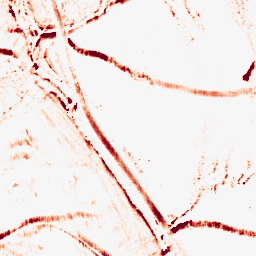
Category: morphological
Decomposition family: morphological_rect
Decomposition parameters: operation: opening
width: 5
height: 10
Upsampling method: linear_exact
Upsampling parameters: scale: 8
Upsampling scale: 8